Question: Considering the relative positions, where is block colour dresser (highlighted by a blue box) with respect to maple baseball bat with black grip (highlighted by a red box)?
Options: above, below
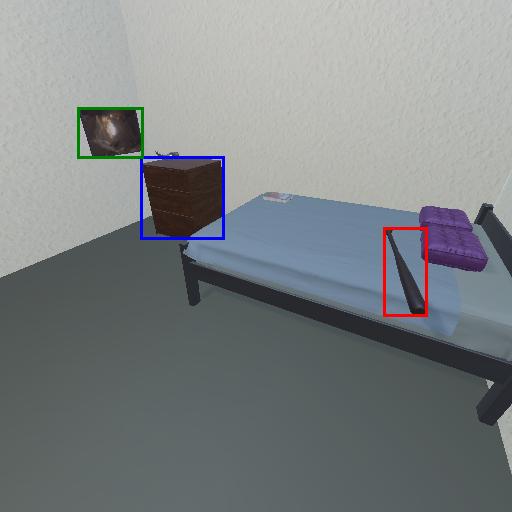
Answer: above